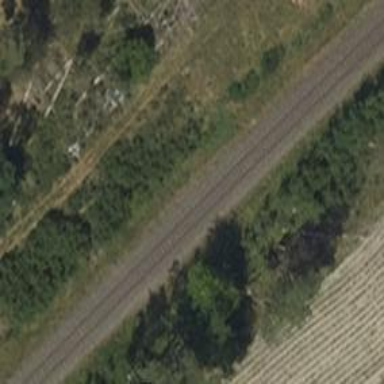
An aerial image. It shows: Solitary milestone along the railway.